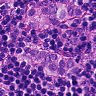
Metastatic tissue present: yes